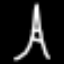
Label: The Eiffel Tower